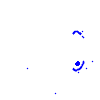
Particle: proton